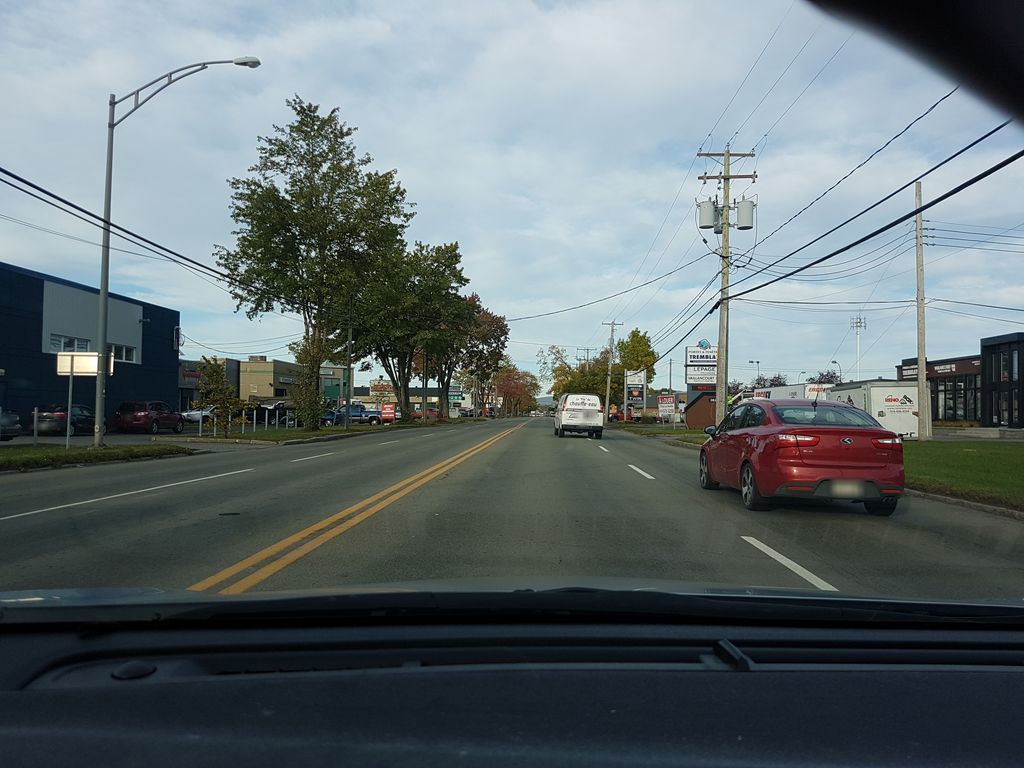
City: quebec_city